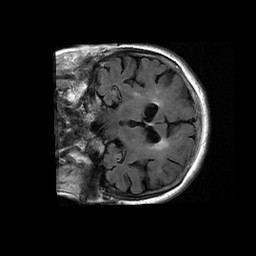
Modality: FLAIR
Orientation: coronal
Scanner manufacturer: ge
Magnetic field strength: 1.5 T
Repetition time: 8.002 s
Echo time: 0.1336 s